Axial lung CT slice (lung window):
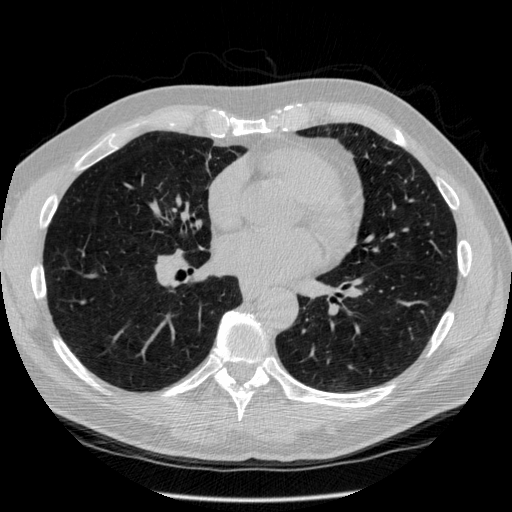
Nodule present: no